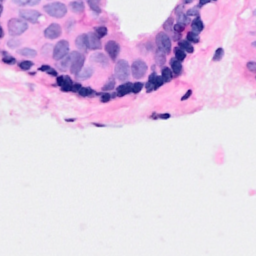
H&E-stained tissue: Breast